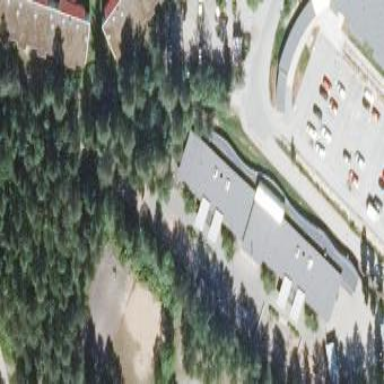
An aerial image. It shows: Kindergarten building.